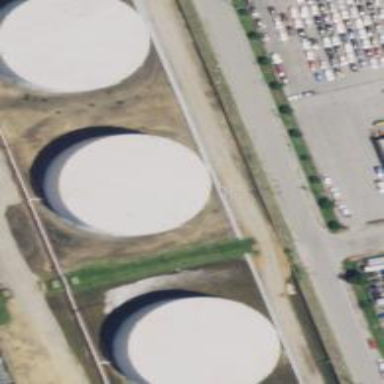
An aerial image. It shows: Storage tank that is man-made.